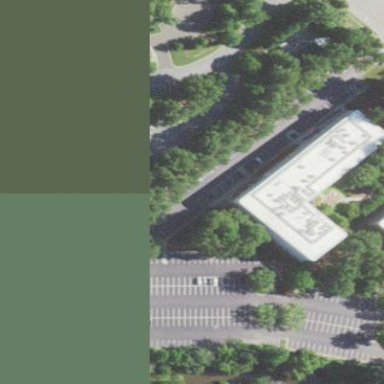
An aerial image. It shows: Commercial building.